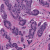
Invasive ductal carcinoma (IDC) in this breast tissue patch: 1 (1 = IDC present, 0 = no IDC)